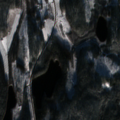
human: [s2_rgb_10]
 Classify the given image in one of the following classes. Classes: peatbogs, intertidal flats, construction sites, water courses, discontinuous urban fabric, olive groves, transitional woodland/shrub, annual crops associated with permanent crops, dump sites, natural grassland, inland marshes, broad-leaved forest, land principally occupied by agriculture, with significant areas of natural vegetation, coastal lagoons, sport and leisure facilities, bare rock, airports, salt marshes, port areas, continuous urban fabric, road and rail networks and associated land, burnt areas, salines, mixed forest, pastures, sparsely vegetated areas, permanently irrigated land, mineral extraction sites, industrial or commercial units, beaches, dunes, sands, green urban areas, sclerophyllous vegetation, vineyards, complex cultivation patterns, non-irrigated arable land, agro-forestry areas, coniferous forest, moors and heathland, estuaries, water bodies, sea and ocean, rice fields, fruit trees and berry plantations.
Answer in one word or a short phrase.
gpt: coniferous forest, mixed forest